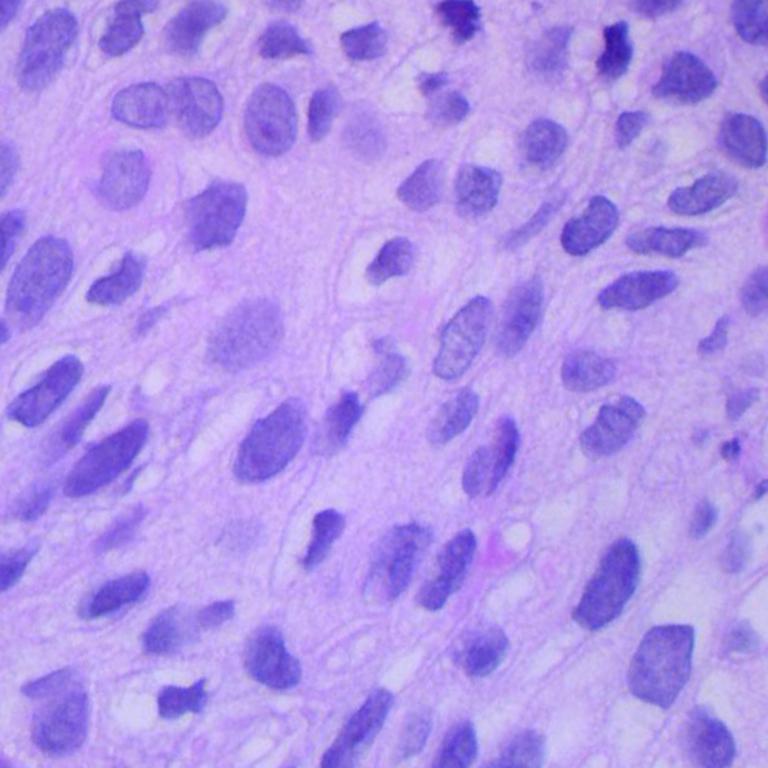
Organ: lung
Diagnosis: squamous carcinomas